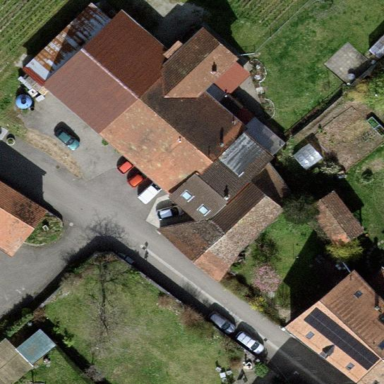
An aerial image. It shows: Farmyard area.